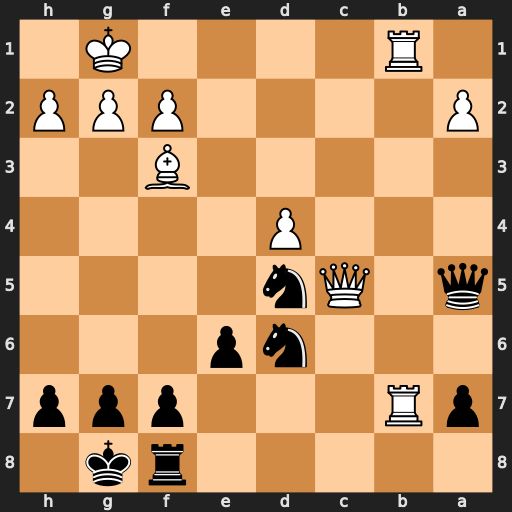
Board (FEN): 5rk1/pR3ppp/3np3/q1Qn4/3P4/5B2/P4PPP/1R4K1
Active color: b
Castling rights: -
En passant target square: -
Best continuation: Nxb7 Qxa5 Nxa5